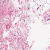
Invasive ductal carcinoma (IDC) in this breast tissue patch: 0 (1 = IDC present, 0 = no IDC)